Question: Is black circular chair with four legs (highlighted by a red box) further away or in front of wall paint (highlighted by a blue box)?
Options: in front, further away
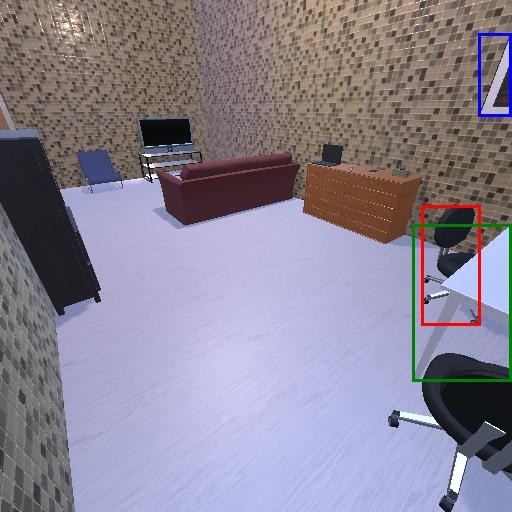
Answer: in front